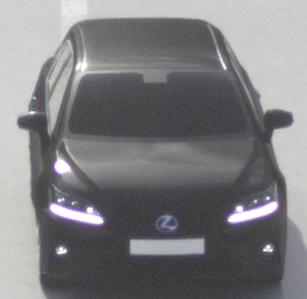
Make: Lexus
Model: CT 200h
Detailed model: CT (A10)
Model produced from: 2014/03
Model produced until: 2017/10
Doors: 5
Color: black
Road condition: wet road
Daytime: morning or afternoon
Contrast: high contrast